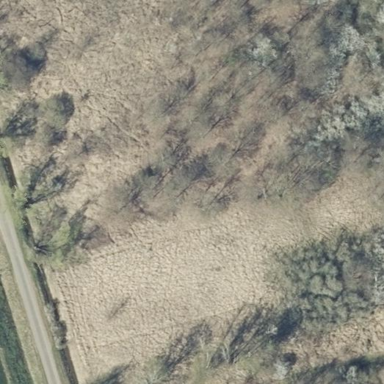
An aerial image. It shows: Patch of scrub vegetation.